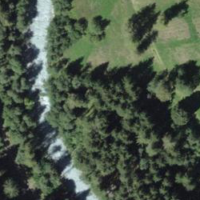
EUNIS habitat code: 43
Species observed at this site:
Nemophora degeerella
Campanula barbata
Filipendula ulmaria